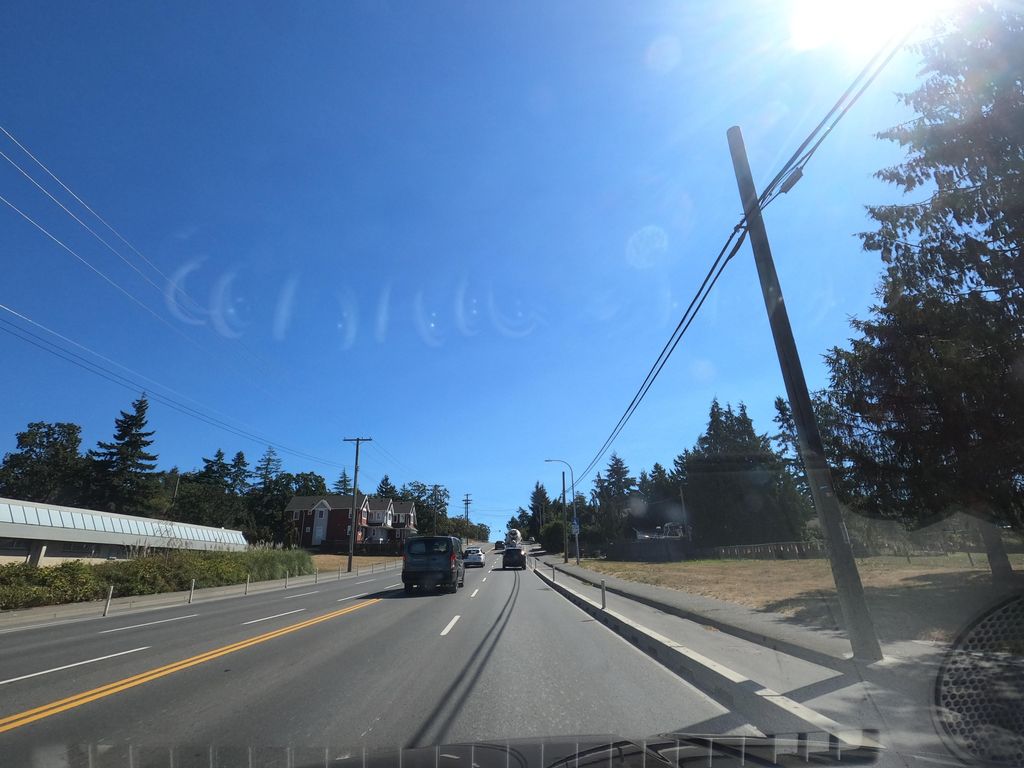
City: victoria